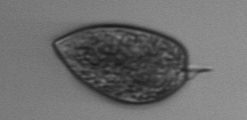
Label: Prorocentrum_micans